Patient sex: M
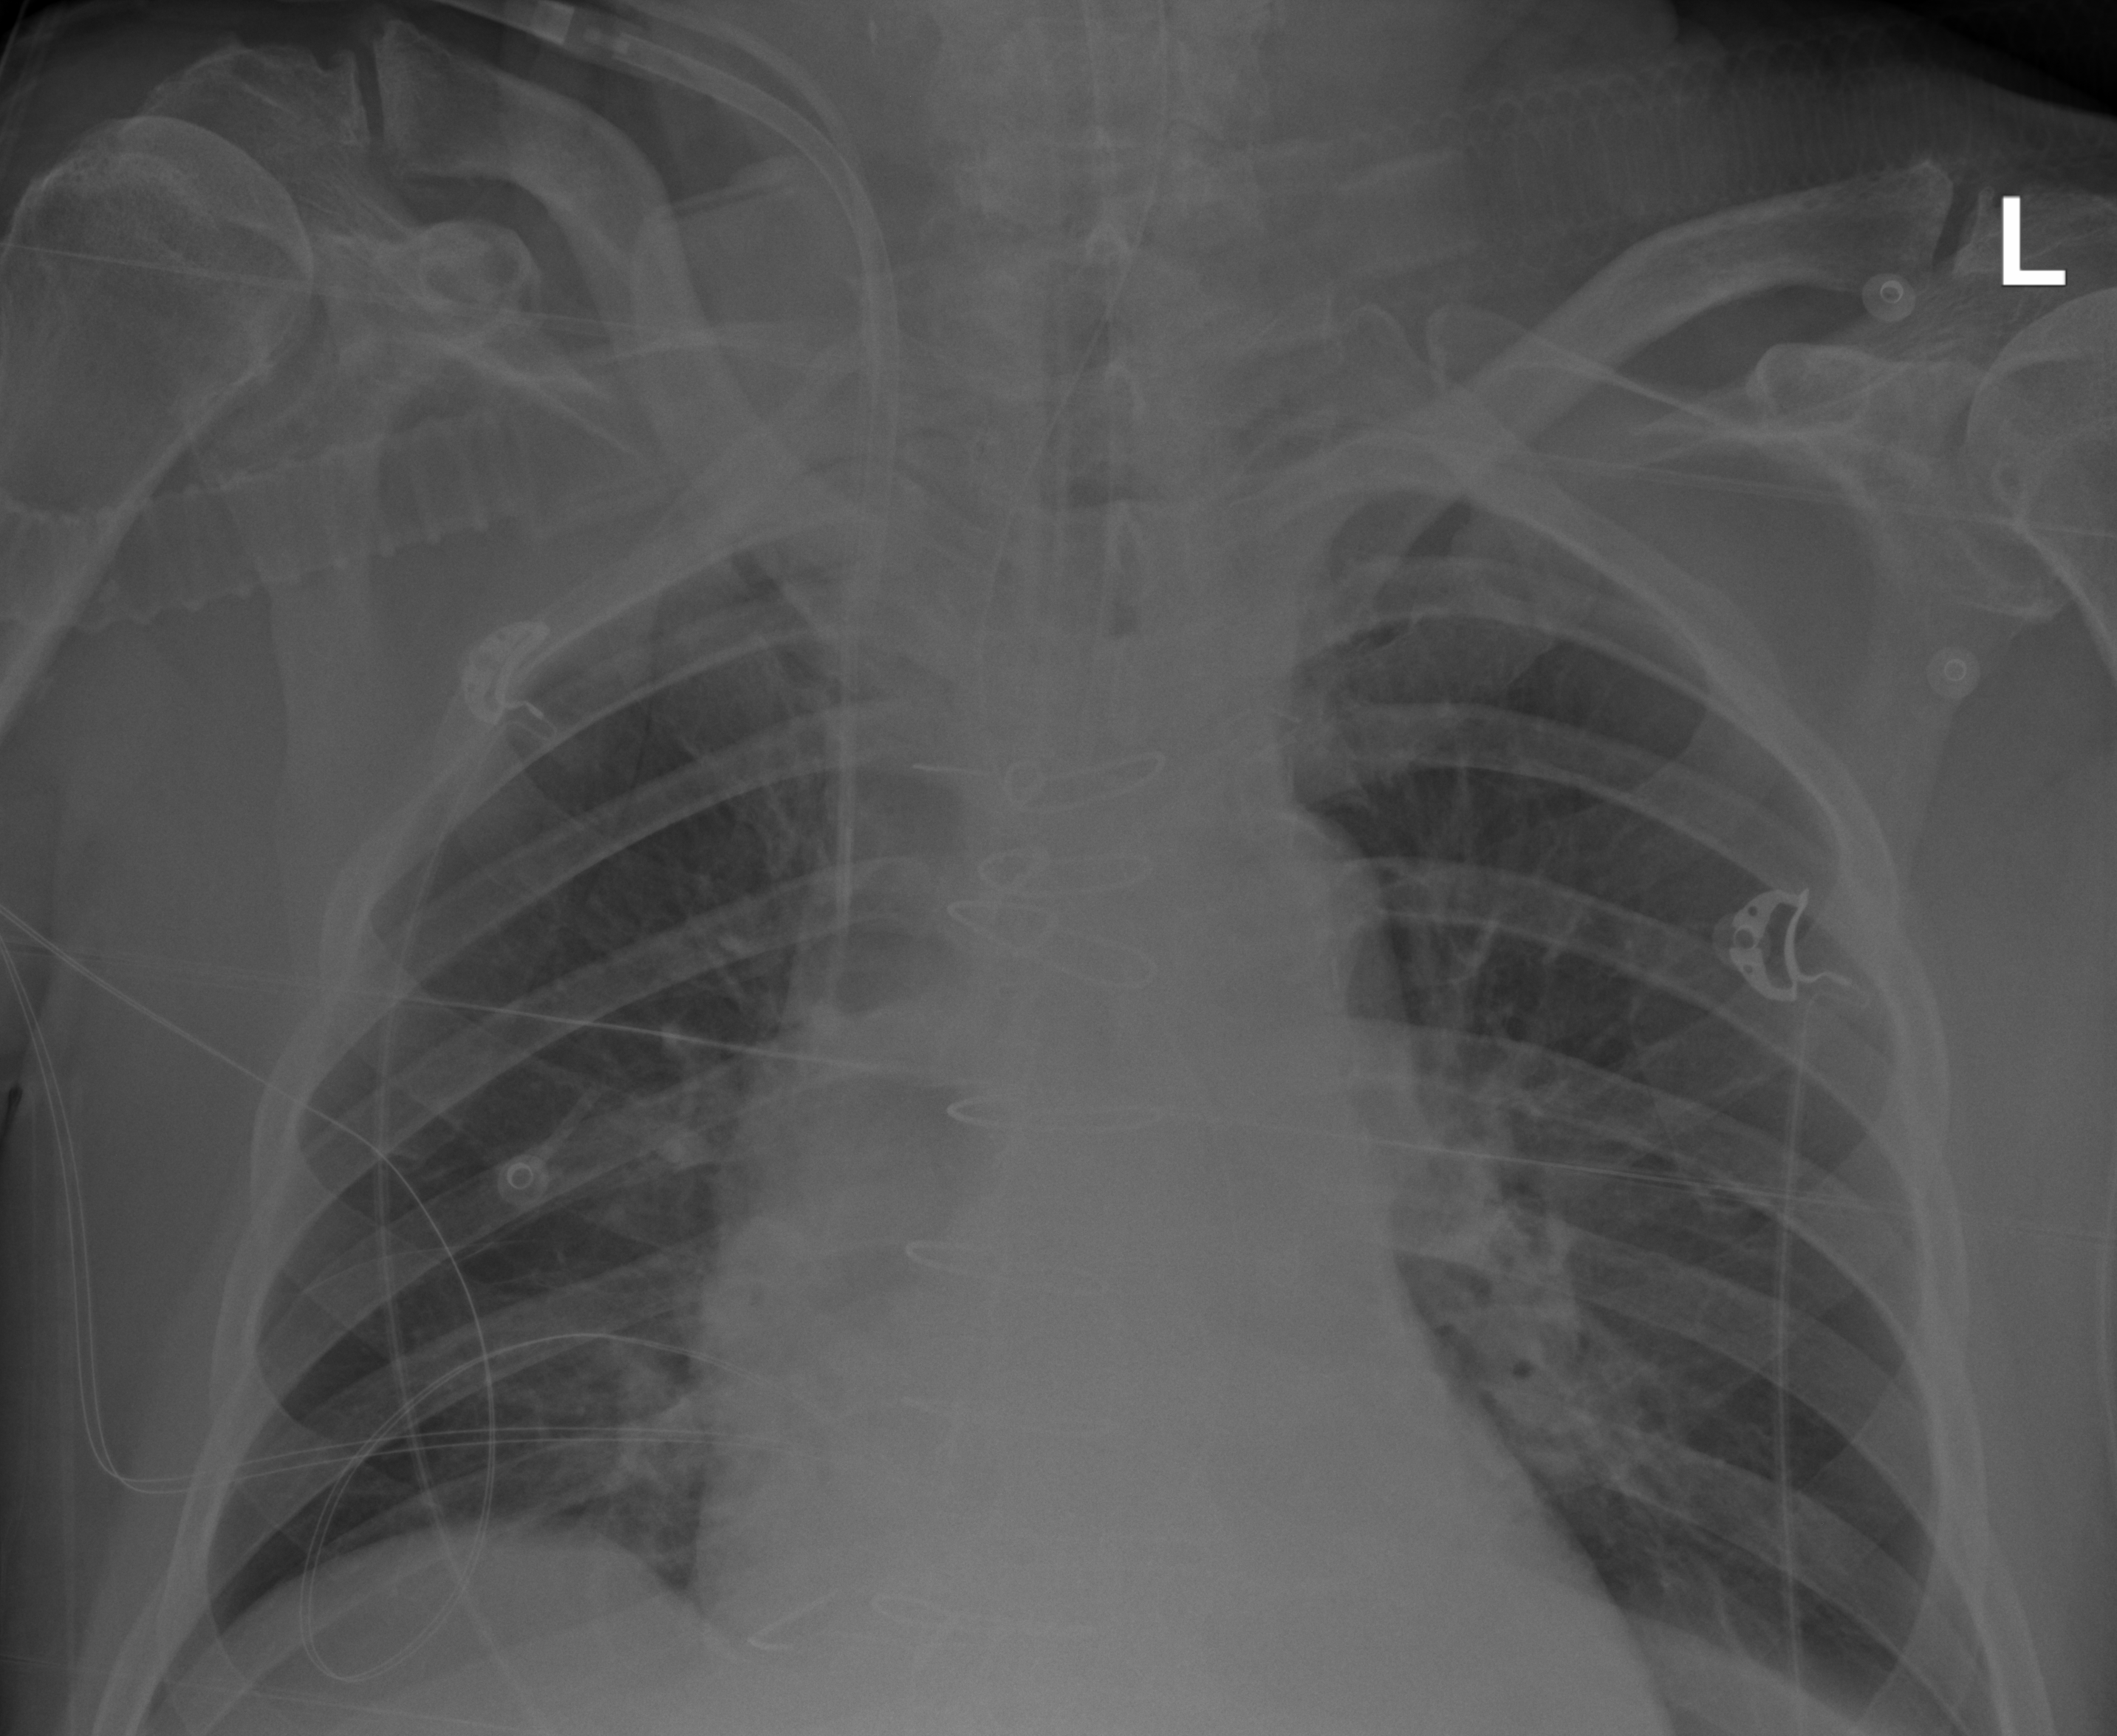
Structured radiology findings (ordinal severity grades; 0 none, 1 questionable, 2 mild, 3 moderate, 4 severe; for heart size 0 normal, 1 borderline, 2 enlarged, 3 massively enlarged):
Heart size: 1
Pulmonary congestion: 1
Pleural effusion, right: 0
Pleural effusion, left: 0
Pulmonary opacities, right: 0
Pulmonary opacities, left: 0
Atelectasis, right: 0
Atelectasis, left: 0